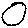
Label: circle